Field crop: maize
Growth stage: 2
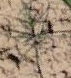
Species: salsola